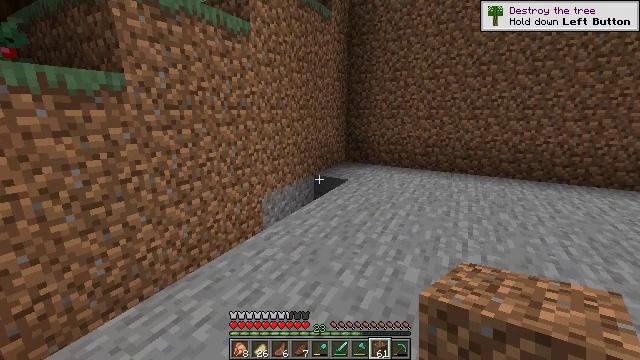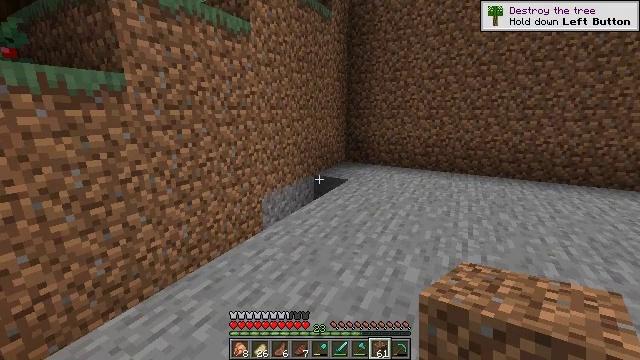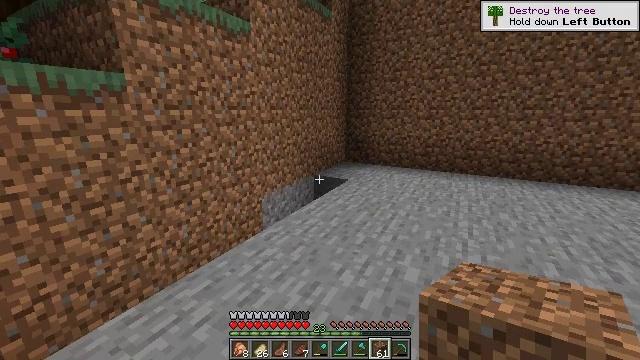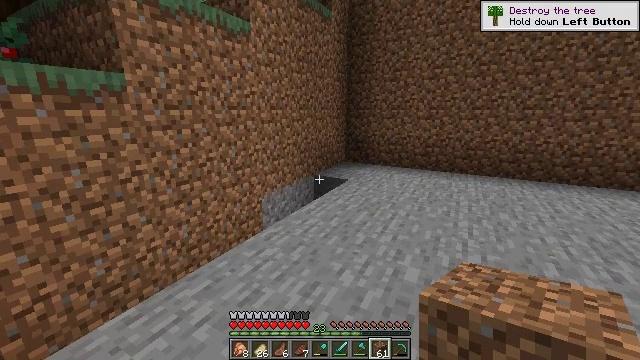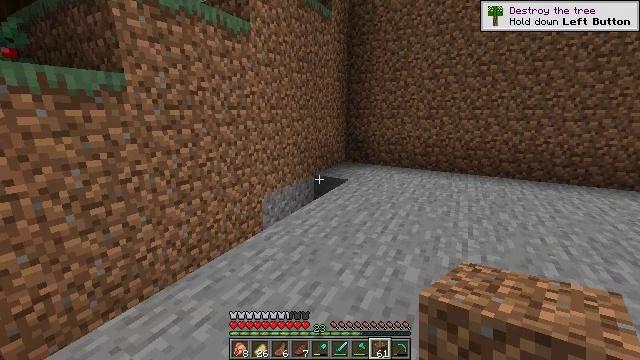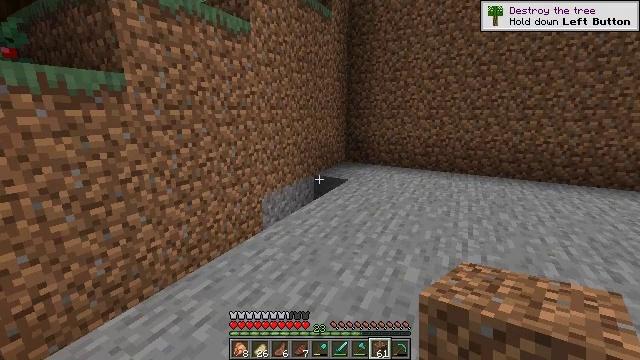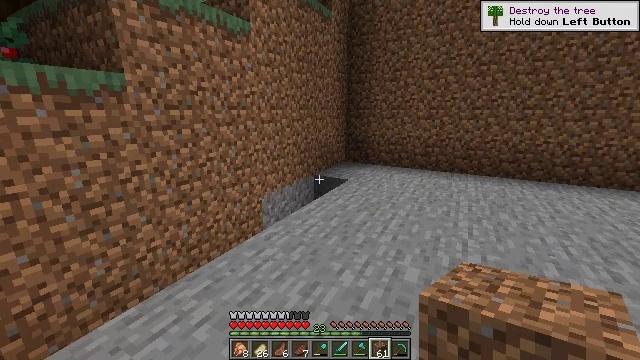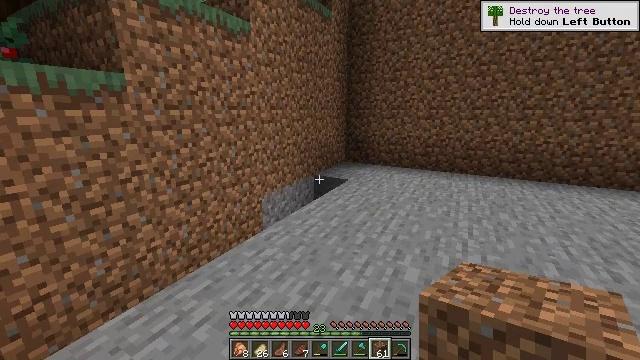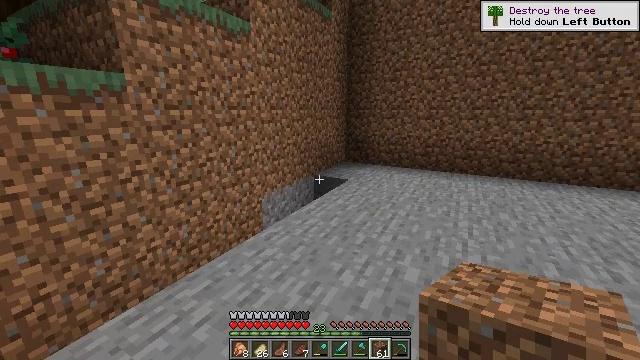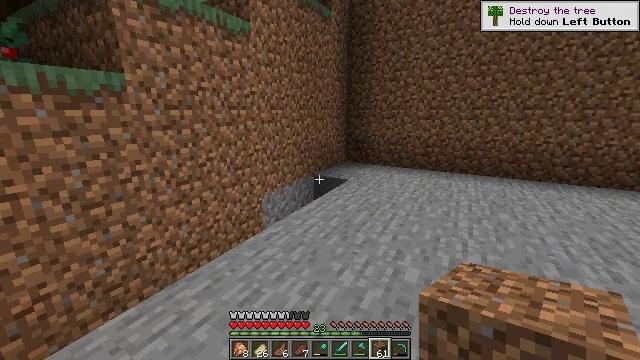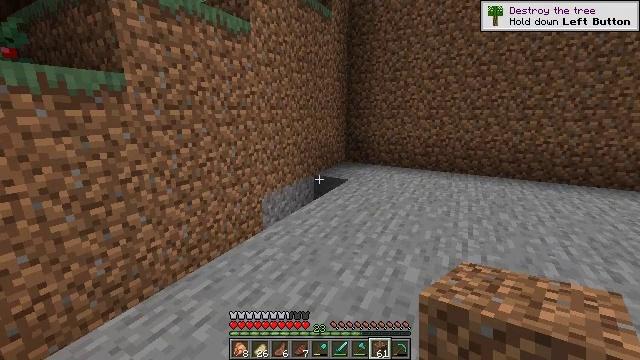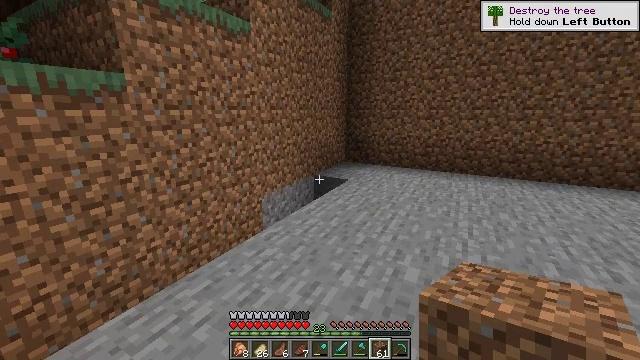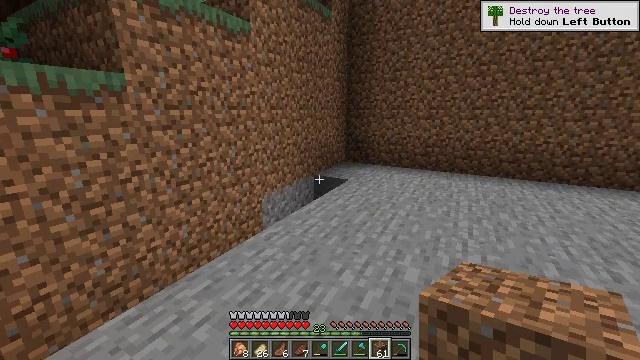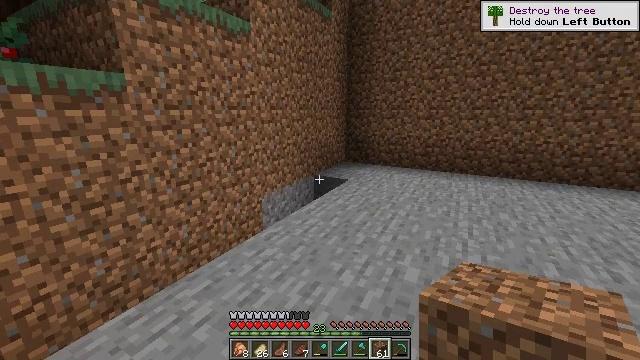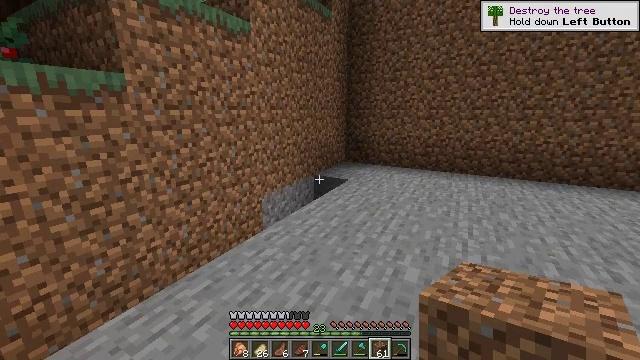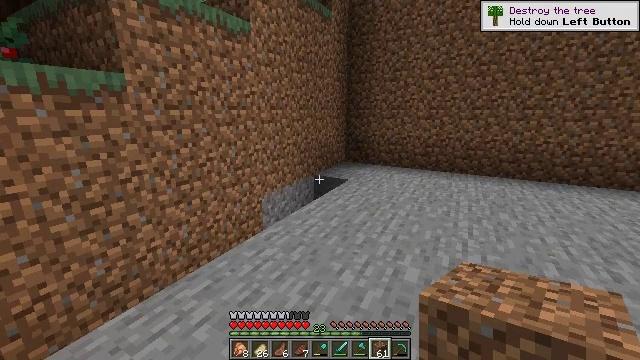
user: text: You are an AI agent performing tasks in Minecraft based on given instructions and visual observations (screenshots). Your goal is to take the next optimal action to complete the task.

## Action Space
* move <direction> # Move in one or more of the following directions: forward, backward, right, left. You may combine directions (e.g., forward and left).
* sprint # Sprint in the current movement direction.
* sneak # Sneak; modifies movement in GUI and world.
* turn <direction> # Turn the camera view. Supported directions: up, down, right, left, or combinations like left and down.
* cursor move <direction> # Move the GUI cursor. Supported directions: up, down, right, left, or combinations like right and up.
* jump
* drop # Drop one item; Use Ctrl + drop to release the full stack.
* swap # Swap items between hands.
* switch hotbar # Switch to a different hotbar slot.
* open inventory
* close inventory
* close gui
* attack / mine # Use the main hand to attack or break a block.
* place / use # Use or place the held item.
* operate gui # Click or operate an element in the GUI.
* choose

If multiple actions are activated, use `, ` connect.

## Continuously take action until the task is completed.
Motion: motion action
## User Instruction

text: Break the sweet berry bush to collect berries.
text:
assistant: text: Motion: no_op
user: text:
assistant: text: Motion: no_op
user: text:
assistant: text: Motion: no_op
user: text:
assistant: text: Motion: no_op
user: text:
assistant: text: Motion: no_op
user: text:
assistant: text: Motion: no_op
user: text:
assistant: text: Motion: no_op
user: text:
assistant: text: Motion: no_op
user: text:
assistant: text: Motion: no_op
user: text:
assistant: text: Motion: no_op
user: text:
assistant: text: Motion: no_op
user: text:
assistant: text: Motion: no_op
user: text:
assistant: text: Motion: no_op
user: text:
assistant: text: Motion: no_op
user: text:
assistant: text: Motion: no_op
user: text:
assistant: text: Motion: no_op
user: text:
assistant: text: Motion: no_op
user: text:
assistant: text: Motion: no_op
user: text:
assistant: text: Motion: no_op
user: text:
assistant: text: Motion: no_op
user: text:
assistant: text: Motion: no_op
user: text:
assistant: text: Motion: no_op
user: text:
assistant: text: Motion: no_op
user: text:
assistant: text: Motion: no_op
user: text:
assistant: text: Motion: no_op
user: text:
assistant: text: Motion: turn left and down
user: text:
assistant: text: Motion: turn left and down
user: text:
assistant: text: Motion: turn left
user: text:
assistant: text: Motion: turn left
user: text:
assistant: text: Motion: turn left